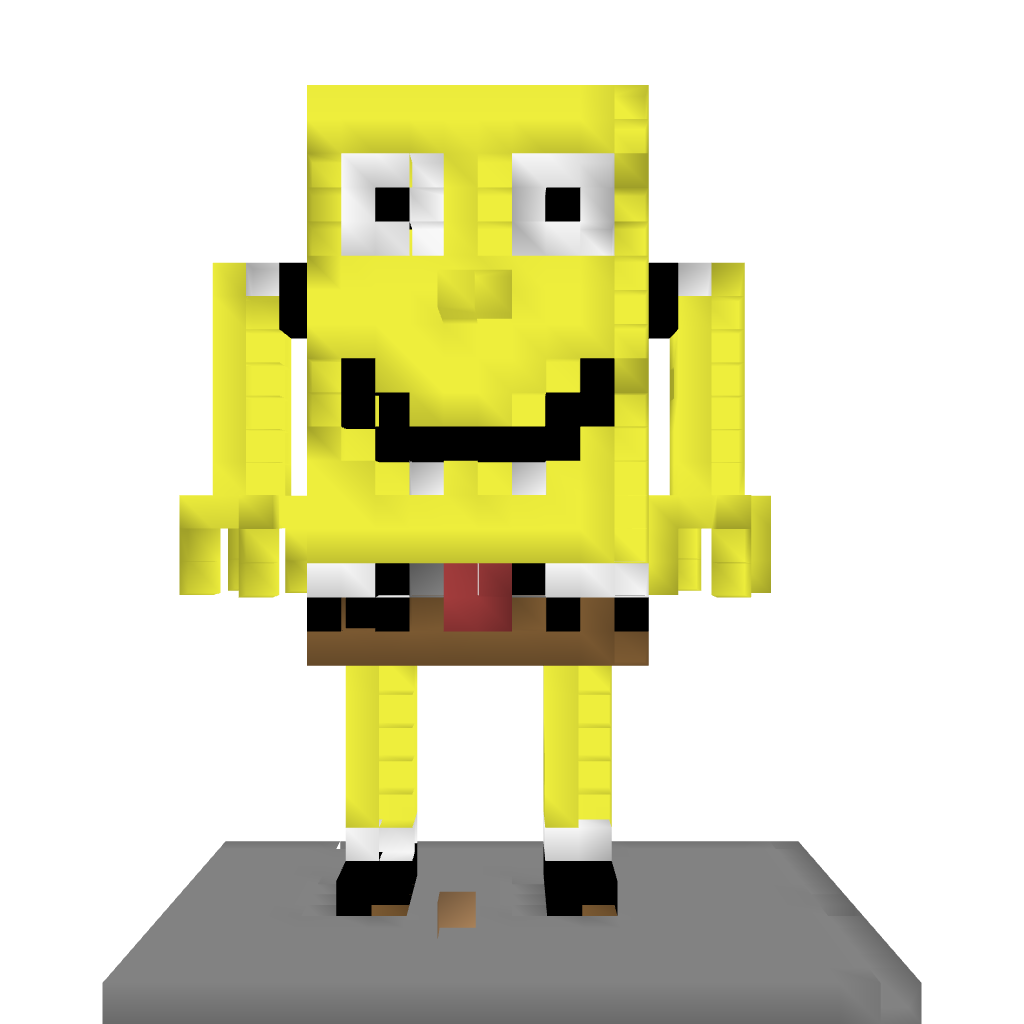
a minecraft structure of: SpongeBob SquarePants good quality